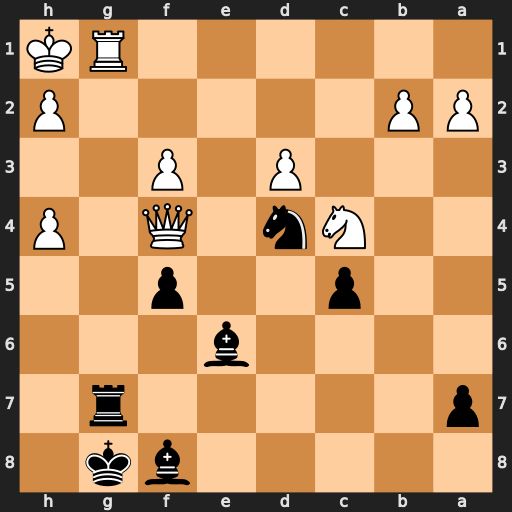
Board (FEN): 5bk1/p5r1/4b3/2p2p2/2Nn1Q1P/3P1P2/PP5P/6RK
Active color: b
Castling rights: -
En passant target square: -
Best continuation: Rxg1+ Kxg1 Ne2+ Kf2 Nxf4